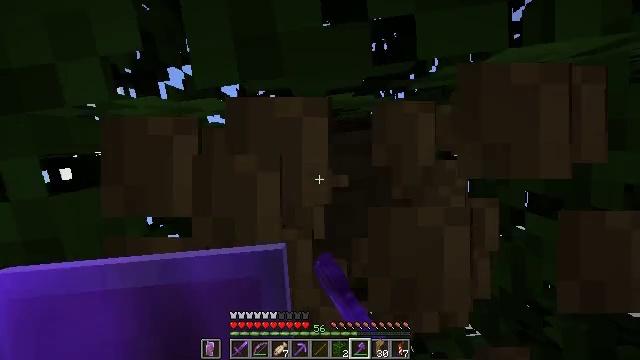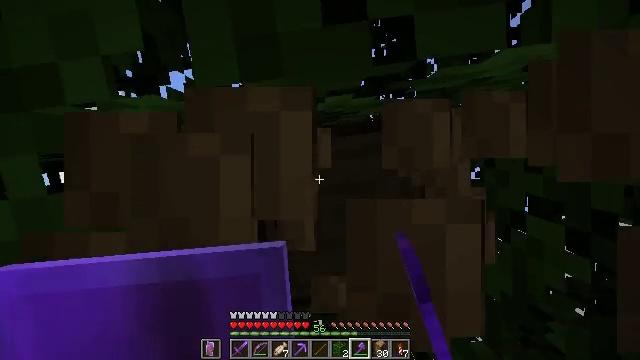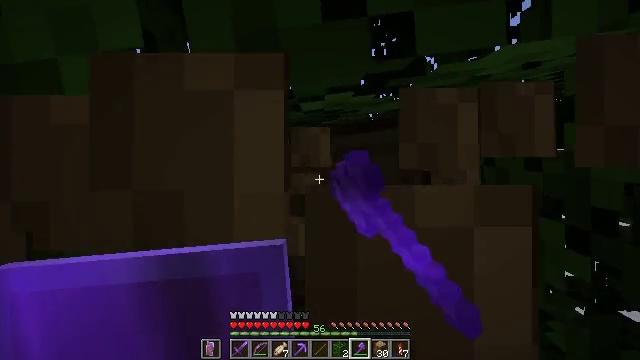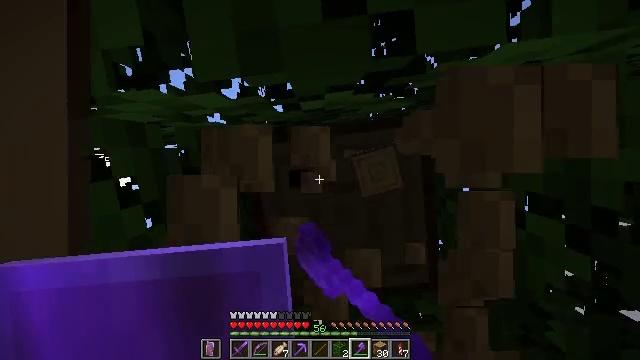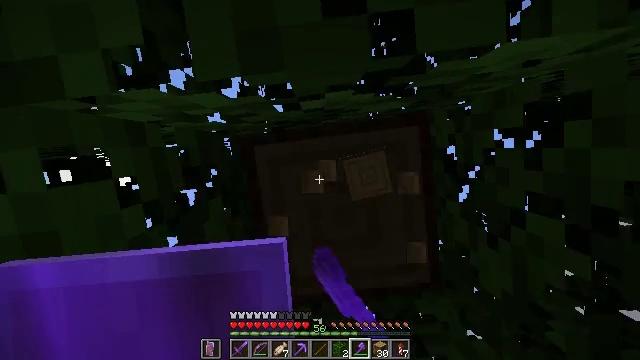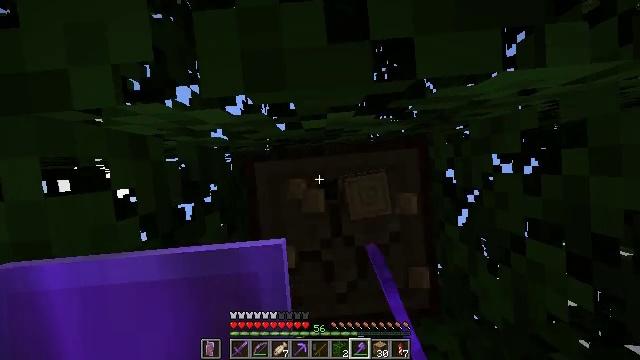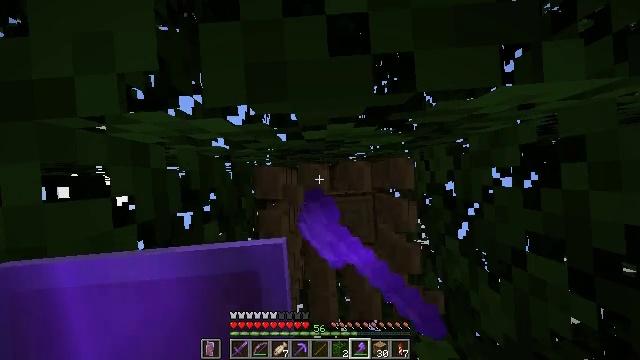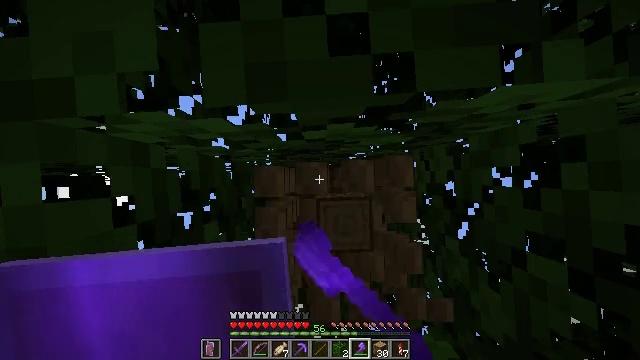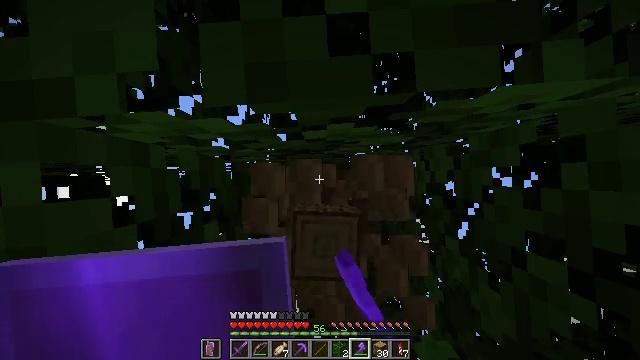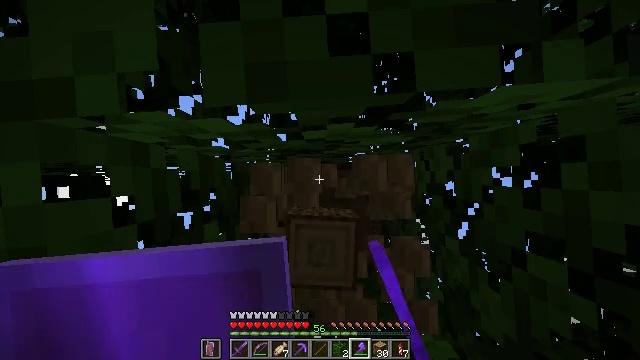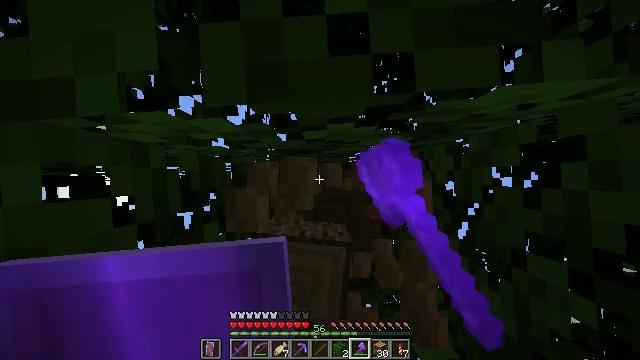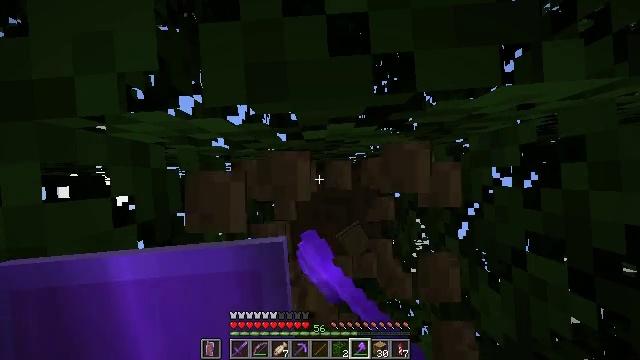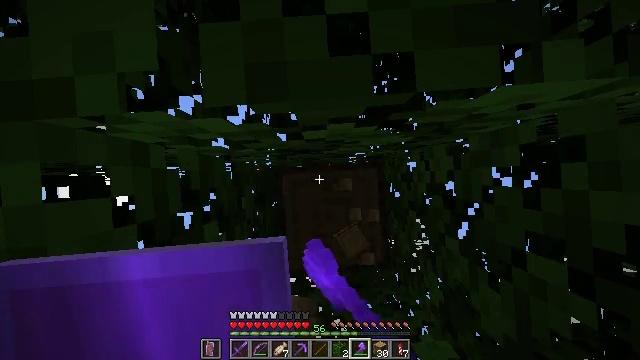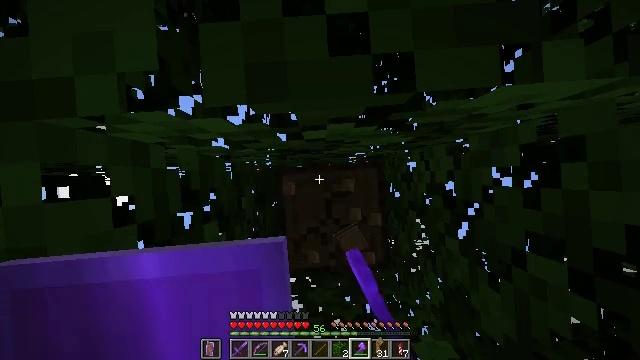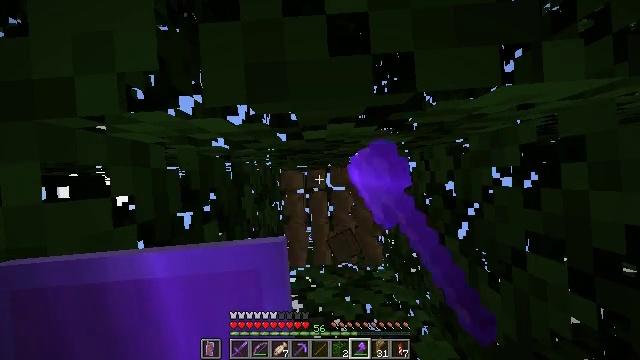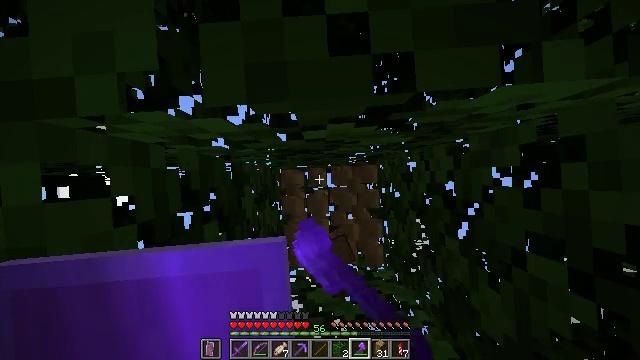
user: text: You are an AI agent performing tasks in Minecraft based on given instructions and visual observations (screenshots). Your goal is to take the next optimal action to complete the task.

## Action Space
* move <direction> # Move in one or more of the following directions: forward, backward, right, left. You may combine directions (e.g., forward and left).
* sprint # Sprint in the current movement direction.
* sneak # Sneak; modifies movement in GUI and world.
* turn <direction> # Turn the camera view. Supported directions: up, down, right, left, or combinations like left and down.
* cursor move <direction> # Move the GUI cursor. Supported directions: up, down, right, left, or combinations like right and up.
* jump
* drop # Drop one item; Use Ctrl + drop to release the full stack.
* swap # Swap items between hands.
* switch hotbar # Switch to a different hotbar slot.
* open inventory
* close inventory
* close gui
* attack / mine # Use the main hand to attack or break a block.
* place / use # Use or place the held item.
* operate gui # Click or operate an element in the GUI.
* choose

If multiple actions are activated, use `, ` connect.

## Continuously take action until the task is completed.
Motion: motion action
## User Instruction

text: Break the tree to get oak logs.
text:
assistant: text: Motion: turn up, attack / mine
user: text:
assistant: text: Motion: attack / mine
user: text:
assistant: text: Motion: attack / mine
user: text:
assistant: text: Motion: attack / mine
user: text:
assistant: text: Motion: turn right and up, attack / mine
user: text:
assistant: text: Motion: turn up, attack / mine
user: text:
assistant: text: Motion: attack / mine
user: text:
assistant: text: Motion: attack / mine
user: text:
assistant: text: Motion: attack / mine
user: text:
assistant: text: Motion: attack / mine
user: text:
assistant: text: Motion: attack / mine
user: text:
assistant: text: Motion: attack / mine
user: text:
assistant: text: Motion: attack / mine
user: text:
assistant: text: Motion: attack / mine
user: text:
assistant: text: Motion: attack / mine
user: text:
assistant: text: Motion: attack / mine
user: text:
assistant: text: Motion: attack / mine
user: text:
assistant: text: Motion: no_op
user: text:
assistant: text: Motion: no_op
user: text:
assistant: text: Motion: no_op
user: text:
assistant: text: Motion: no_op
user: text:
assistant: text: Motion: no_op
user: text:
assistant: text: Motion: no_op
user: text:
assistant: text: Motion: turn left and down
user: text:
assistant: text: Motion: turn left and down
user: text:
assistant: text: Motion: turn right and down
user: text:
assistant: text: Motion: turn down
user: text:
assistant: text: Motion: turn down
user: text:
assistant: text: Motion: turn left and down
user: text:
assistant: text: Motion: no_op